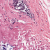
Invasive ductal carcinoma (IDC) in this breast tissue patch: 0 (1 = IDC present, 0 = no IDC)